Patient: sex F, age 65
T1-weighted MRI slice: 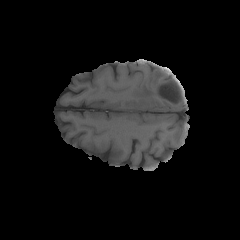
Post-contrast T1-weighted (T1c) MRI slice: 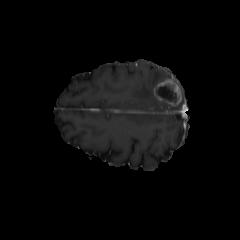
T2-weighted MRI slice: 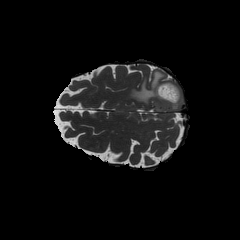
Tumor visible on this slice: yes
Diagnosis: Glioblastoma, IDH-wildtype
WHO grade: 4